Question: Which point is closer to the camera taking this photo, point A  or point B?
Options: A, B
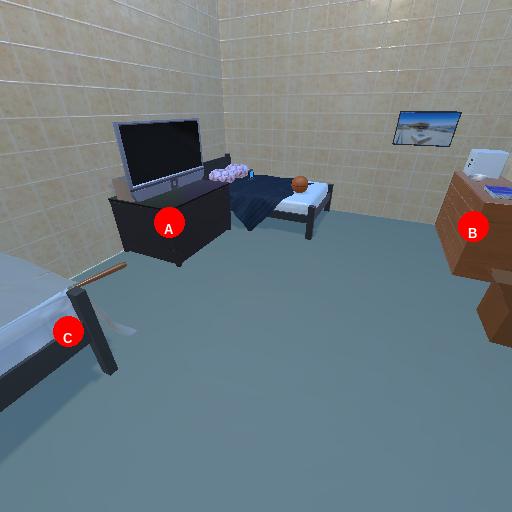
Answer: A